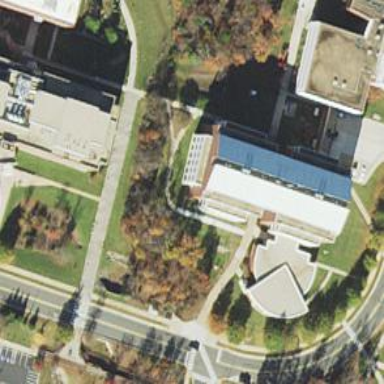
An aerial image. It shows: View of university building.